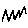
Label: zigzag